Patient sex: F
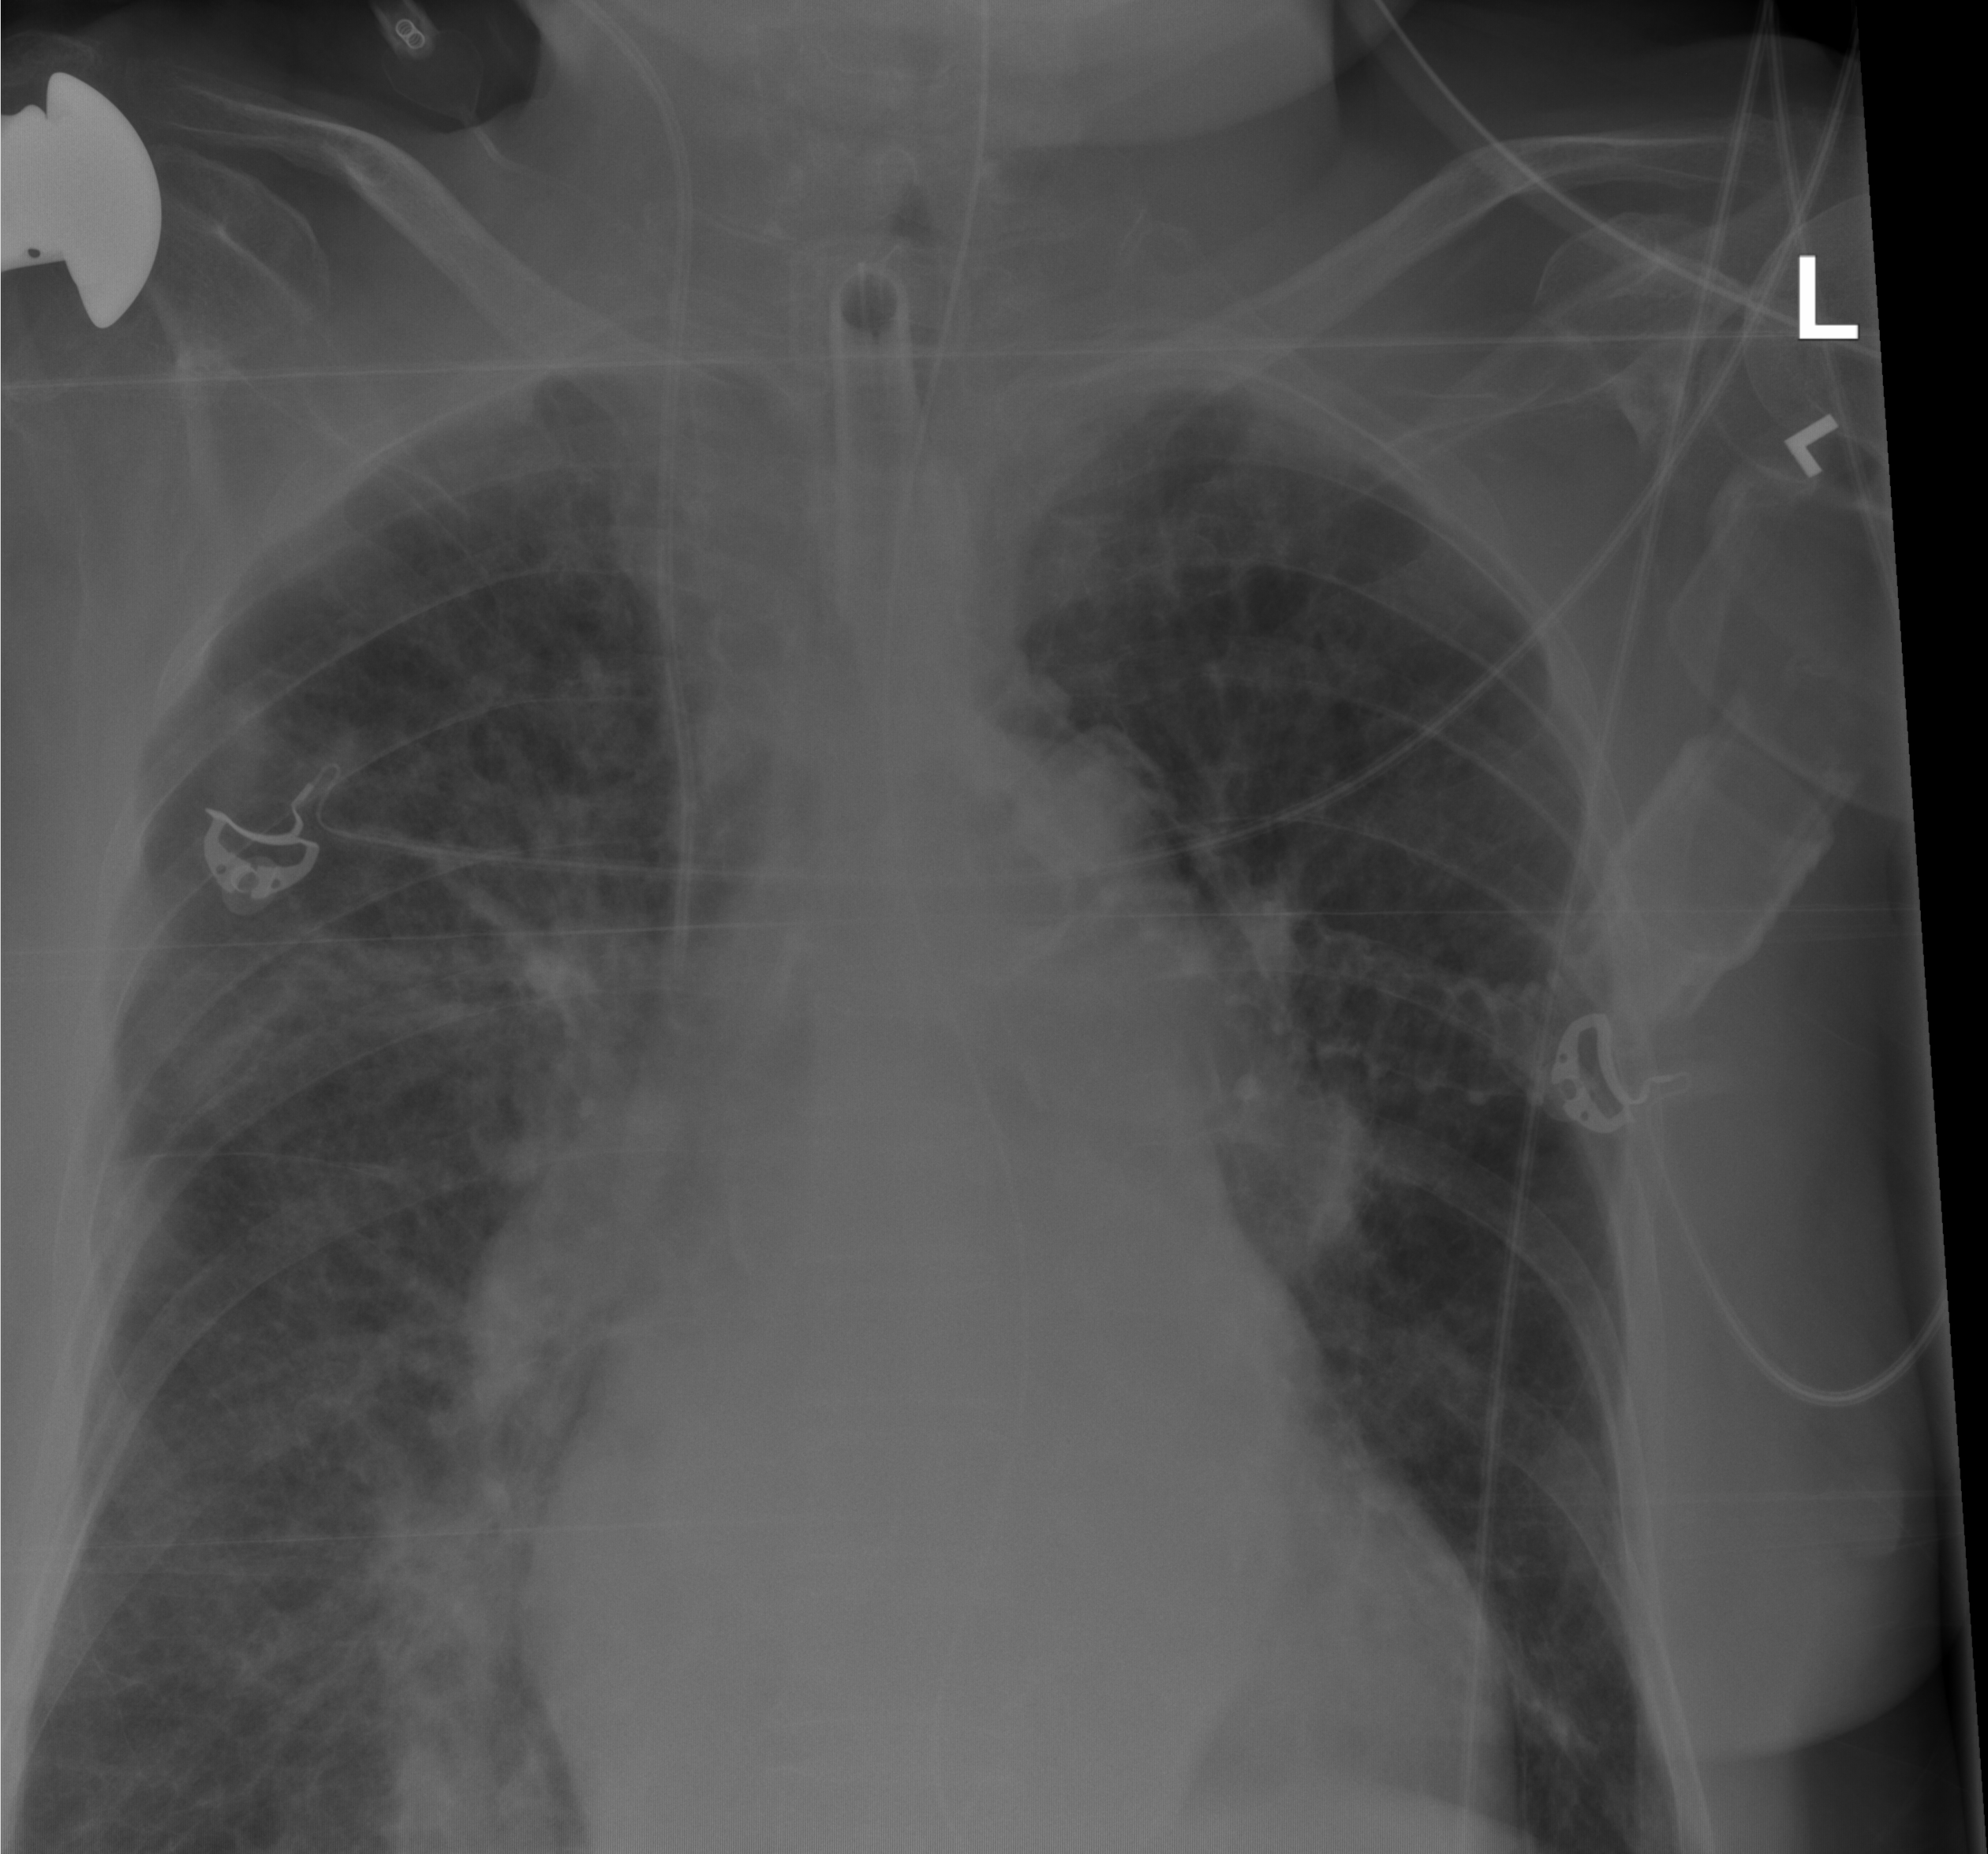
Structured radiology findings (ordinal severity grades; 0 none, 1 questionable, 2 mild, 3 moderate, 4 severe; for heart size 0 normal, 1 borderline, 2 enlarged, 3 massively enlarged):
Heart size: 0
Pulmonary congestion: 0
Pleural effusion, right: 0
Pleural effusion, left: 0
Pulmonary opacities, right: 2
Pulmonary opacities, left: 0
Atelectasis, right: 2
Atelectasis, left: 0